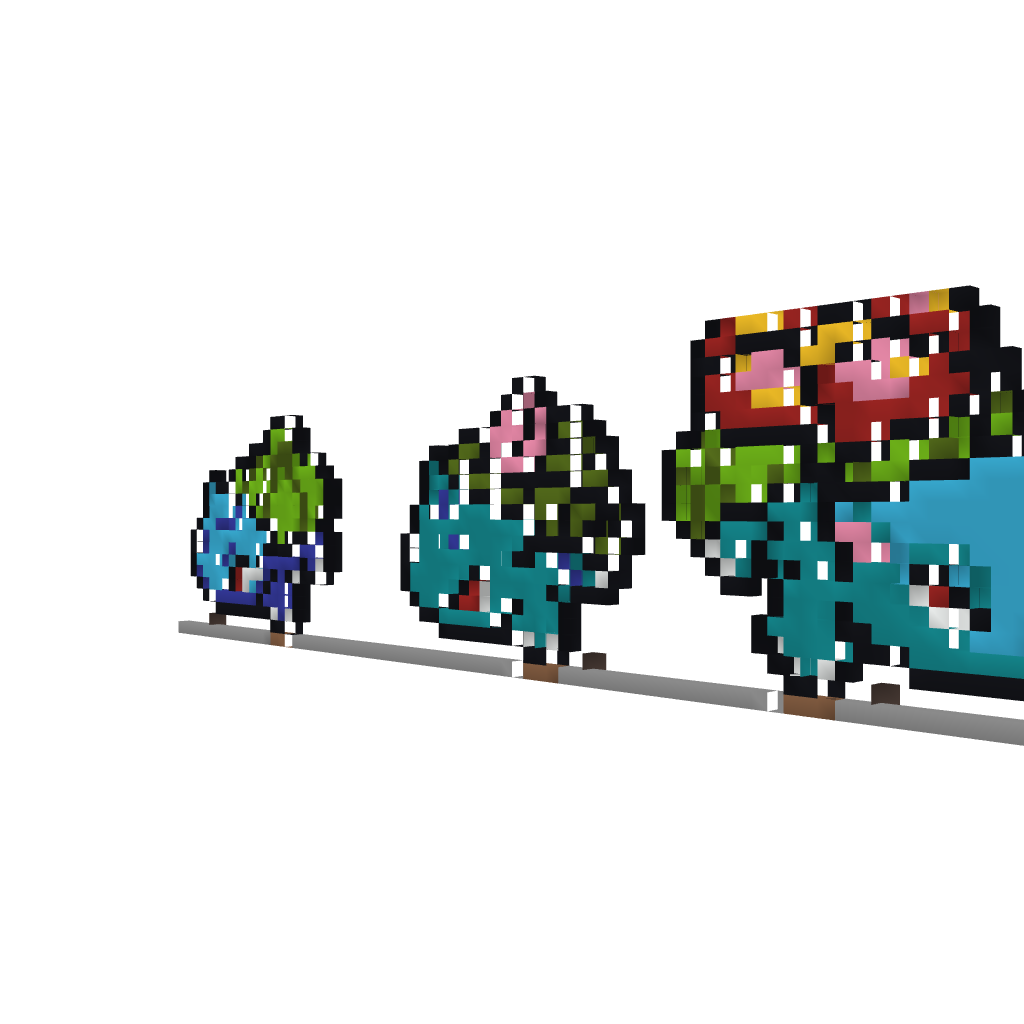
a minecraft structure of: Bulbasaur Ivysaur and Venusaur Pixel Art